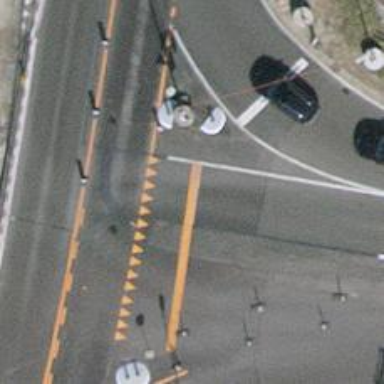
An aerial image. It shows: Road with traffic signals.